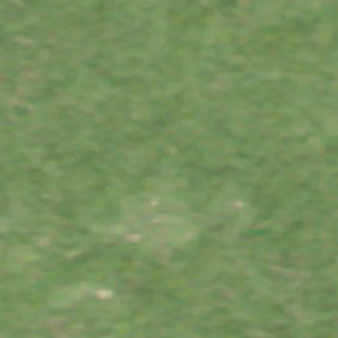
Label: other